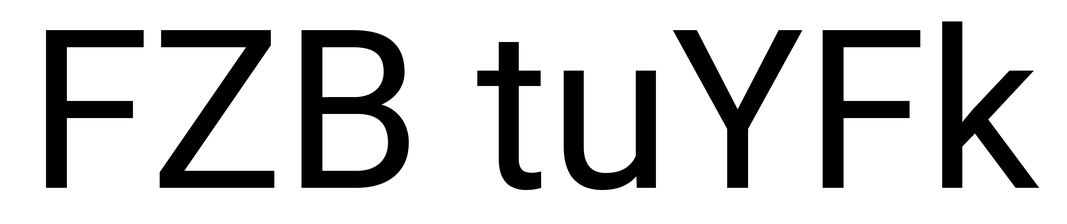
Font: Roboto_Regular